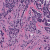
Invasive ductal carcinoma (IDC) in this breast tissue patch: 1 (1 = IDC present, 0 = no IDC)